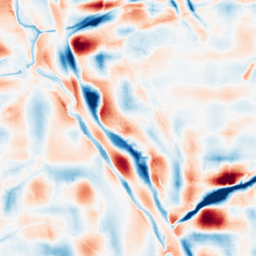
Category: wavelet
Decomposition family: wavelet_dwt
Decomposition parameters: wavelet: coif2
level: 5
Upsampling method: quintic
Upsampling parameters: scale: 4
Upsampling scale: 4